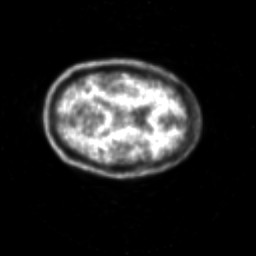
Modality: PET
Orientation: axial
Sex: female
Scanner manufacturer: siemens